Interaction volume radius: 5 \u00c5
Interaction volume height: 10 \u00c5
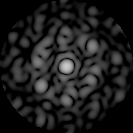
Disorder parameter: 0.6959